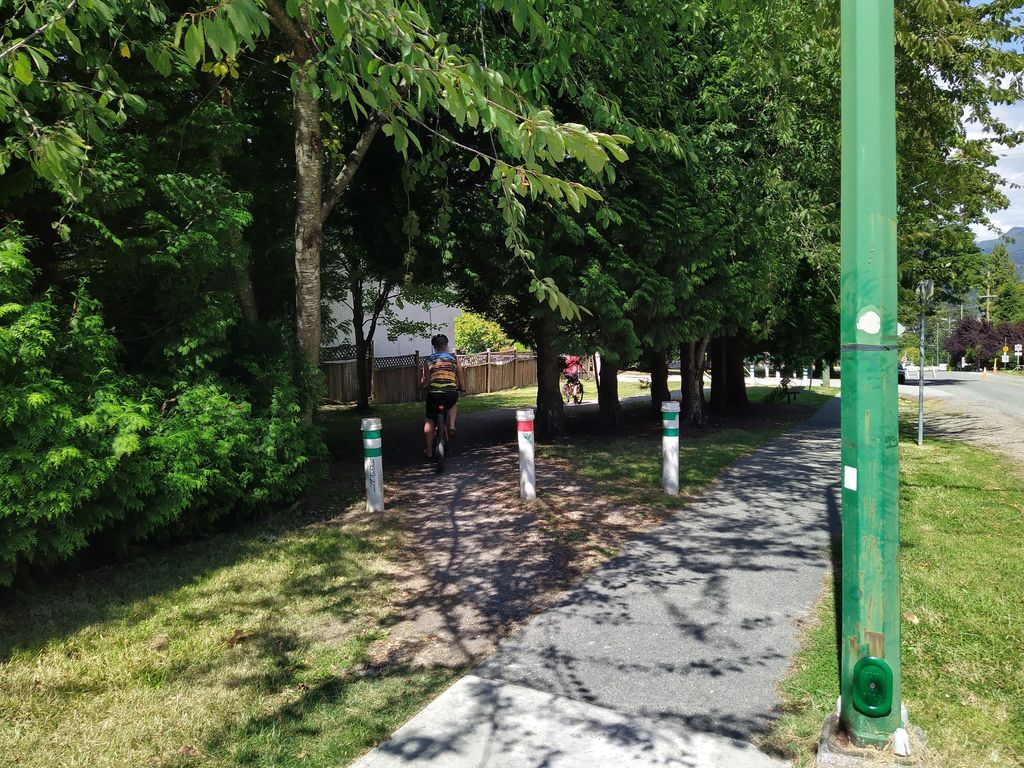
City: vancouver